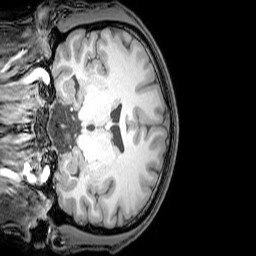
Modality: T1w
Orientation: coronal
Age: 22
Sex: male
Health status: healthy
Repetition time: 0.081 s
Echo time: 0.037 s